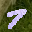
Label: 7